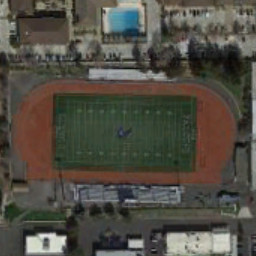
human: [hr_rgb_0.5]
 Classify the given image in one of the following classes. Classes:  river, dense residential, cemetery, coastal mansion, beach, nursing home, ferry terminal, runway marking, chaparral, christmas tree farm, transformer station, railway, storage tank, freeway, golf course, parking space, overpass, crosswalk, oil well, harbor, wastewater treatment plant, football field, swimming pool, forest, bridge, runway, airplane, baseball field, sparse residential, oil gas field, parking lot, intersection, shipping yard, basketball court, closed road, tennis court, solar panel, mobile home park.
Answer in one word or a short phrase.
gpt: football field